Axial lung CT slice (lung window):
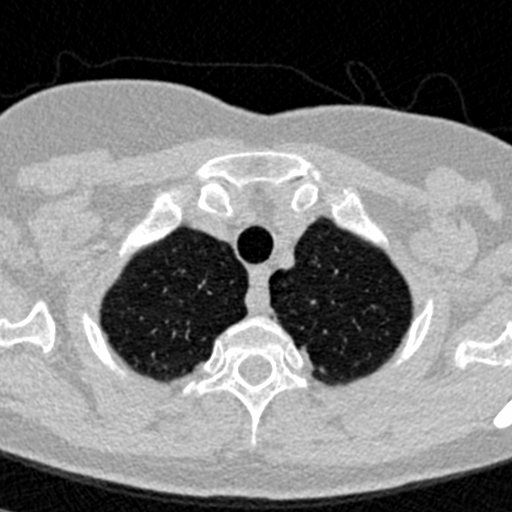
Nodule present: no